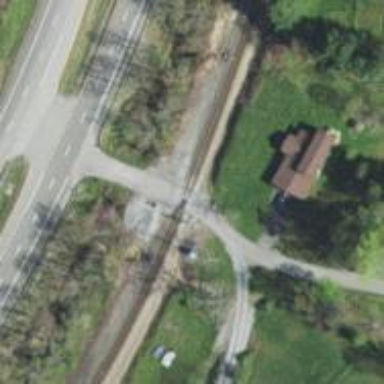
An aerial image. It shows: Railway level crossing.